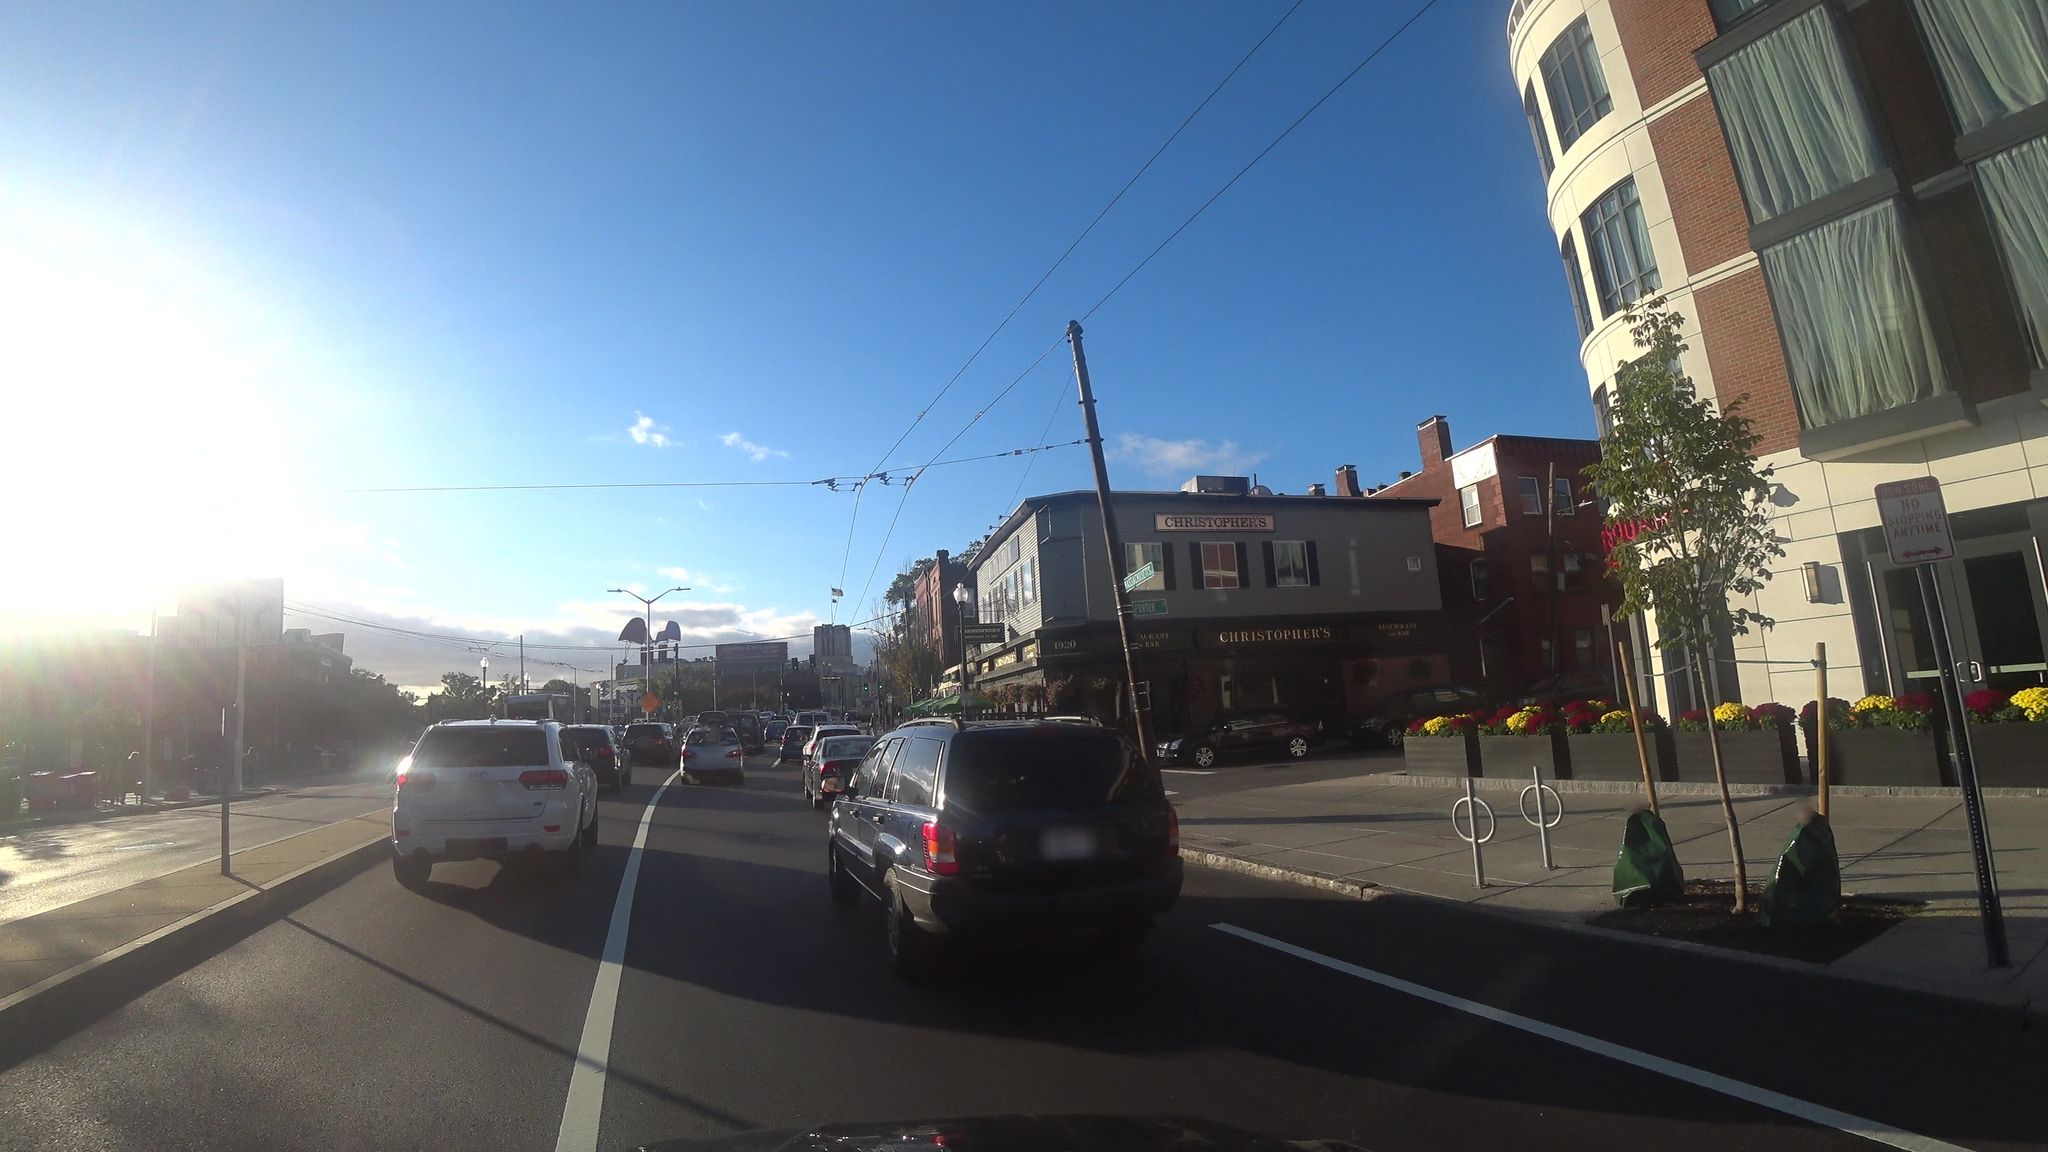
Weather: clear
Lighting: day
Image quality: good
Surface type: driving surface
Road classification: primary
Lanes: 2
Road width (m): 26.8
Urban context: urban centre
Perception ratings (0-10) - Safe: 3.4, Lively: 8.45, Beautiful: 5.82, Boring: 1.9, Depressing: 2.64, Wealthy: 6.51